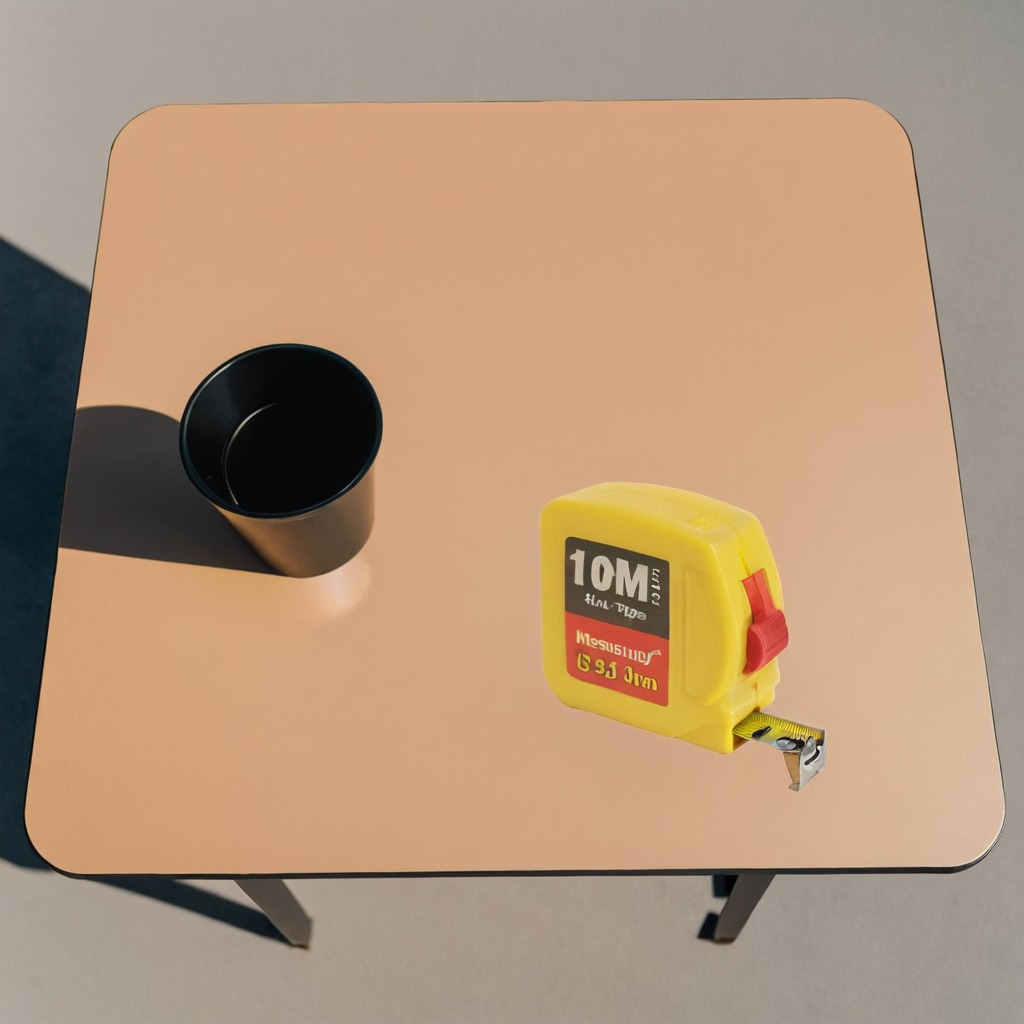
A measuring tape lies on the clean utility table in a temporary outdoor tool station.